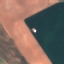
Land use / land cover: AnnualCrop